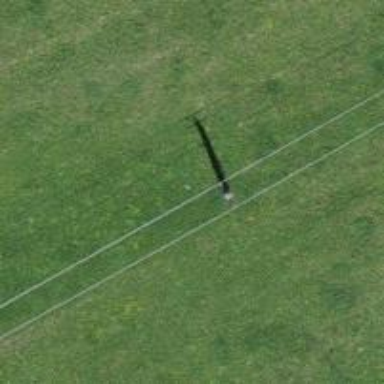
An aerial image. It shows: Power pole.